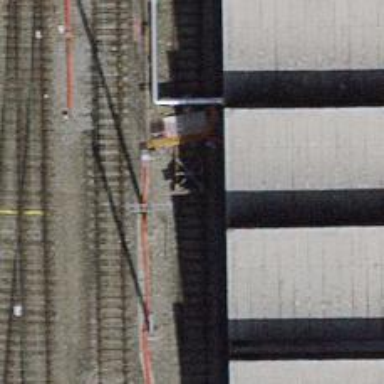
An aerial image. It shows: Railway buffer stop.